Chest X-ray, PA view. Patient: 51 years old, sex M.
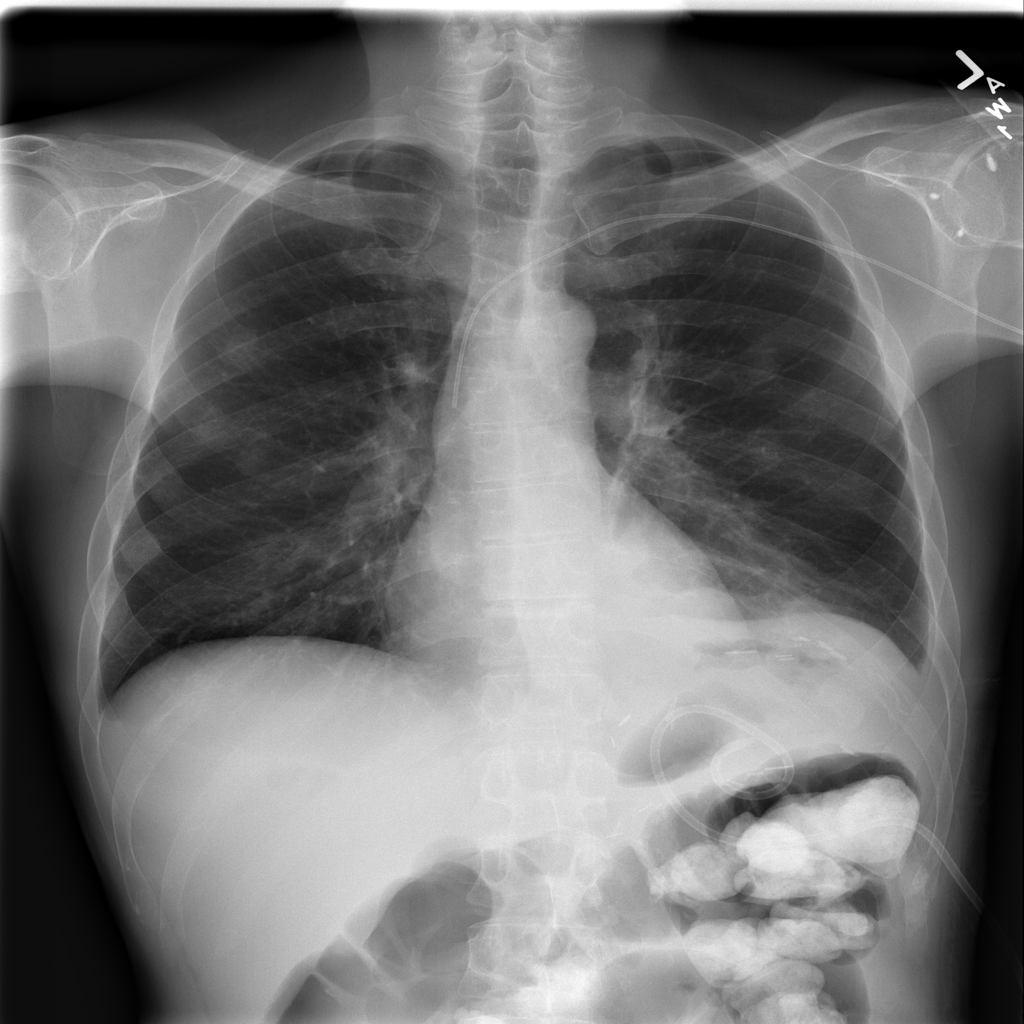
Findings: Atelectasis, Effusion